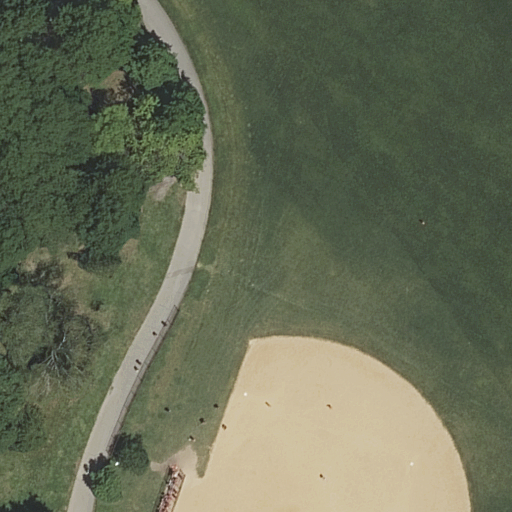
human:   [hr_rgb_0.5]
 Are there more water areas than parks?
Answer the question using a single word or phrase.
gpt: no

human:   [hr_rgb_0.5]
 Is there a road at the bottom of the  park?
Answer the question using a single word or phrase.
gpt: yes

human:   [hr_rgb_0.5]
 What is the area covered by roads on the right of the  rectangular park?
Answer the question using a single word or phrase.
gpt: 0m2

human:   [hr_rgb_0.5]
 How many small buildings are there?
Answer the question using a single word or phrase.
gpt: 0

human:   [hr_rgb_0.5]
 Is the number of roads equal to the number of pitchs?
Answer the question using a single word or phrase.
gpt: yes

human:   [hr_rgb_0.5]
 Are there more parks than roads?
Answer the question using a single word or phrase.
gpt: no

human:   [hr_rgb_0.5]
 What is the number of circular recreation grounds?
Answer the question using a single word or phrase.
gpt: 0

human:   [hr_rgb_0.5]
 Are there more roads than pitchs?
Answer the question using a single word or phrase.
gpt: no

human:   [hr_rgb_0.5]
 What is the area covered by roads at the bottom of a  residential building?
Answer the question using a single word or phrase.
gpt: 0m2

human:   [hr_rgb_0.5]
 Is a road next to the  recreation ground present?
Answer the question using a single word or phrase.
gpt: yes

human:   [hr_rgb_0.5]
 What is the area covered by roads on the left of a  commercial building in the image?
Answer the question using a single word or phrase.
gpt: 0m2

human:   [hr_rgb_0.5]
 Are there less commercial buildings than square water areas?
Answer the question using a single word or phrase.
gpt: no

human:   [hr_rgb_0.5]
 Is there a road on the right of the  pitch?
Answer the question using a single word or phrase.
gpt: no

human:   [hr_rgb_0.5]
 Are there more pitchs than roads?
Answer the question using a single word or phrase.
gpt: no

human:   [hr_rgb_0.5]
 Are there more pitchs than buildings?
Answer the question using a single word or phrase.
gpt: yes

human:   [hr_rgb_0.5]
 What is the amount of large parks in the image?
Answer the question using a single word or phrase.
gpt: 1

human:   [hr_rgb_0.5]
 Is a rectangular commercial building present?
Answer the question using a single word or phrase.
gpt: no

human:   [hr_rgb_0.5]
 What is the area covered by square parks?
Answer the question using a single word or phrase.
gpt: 0m2

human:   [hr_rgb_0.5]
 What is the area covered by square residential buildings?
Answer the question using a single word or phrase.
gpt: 0m2

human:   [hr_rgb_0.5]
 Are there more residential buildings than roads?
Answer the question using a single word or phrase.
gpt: no

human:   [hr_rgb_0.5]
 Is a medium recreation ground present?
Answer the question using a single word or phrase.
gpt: no

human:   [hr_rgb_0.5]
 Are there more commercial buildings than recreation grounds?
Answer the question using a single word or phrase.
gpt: no

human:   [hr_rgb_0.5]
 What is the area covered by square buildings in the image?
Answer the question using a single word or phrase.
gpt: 0m2

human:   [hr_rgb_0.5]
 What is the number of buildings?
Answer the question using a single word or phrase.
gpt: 0

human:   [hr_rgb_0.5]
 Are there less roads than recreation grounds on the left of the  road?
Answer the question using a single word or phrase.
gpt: no

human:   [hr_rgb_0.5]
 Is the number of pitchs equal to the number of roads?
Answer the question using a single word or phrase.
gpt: yes

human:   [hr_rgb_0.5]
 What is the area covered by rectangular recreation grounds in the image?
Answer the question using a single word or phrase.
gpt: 0m2

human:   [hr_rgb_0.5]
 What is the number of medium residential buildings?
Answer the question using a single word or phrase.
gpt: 0

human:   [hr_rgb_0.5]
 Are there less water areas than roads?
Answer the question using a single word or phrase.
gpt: yes

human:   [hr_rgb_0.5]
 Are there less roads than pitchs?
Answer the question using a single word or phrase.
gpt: no

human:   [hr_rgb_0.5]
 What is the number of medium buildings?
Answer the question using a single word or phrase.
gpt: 0

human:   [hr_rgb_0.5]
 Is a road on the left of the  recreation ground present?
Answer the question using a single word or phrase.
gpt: yes

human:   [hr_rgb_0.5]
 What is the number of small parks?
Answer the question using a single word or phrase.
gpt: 0

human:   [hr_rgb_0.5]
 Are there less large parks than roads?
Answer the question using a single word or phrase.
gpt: no

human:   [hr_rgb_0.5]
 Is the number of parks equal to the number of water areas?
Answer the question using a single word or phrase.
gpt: no

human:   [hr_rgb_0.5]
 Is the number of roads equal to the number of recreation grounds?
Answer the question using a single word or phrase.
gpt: yes